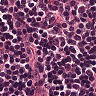
Metastatic tissue present: no